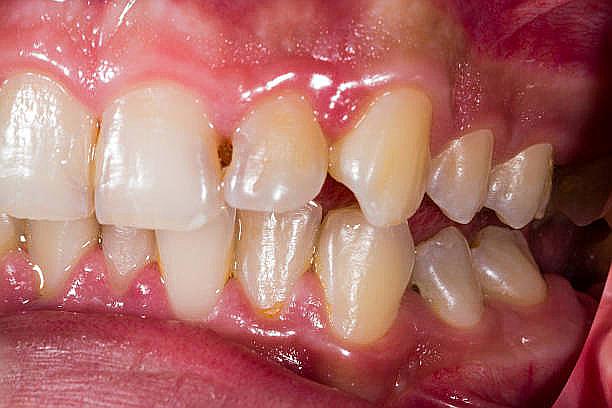
Condition: Gingivitis